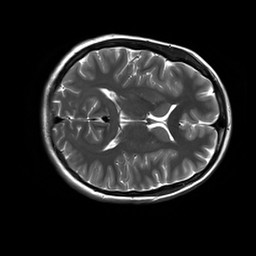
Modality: T2w
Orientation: axial
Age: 25
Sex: female
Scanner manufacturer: siemens
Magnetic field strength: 3 T
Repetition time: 8.53 s
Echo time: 0.091 s